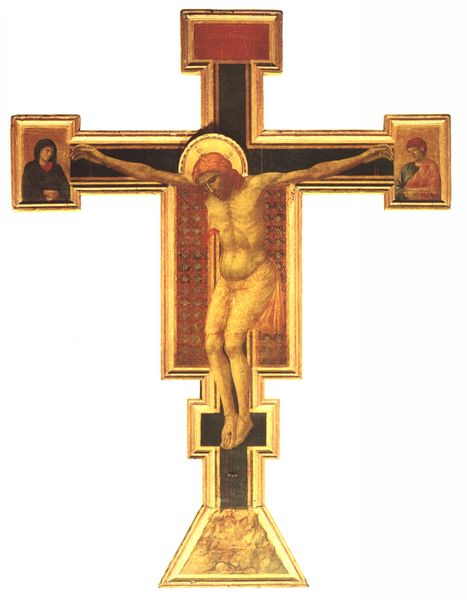
Titel: Kruzifix
Künstler: Giotto di Bondone
Standort: Florenz, S. Maria Novella (EU - I - Toskana)
Schlagwörter: nackt, wunde, gelb, schwarz, rot, johannes, gold, nagel, blut, kreuz, seite, korpus, heiligenschein, nimbus, christus, jesus, kreuzigung, stigma, qual, kruzifix, maria, reliquie, tafeln, giotto, kreuzarm, unbeflecktheit